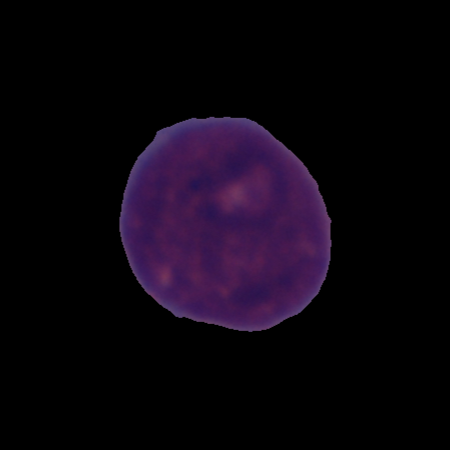
Label: cancer